Question: How can I align a set of textboxes like it's shown on the following image:

I tried text align for the center,but can't get the side ones at the same time.
Thanks in advance.
Here's what I tried:
'''
<div class = "txtBoxMid">
Lorern Ipsum </br>
<input type="text" name="name">
</br>
</br>
Lorern Ipsum</br>
<input type="text" name="name" >
</br>
</br>
Lorern Ipsum</br>
<input type="text" name="name">
</div>
<div class = "txtBoxLeft">
Lorern Ipsum </br>
<input type="text" name="name">
</br>
</br>
Lorern Ipsum</br>
<input type="text" name="name" >
</br>
</br>
Lorern Ipsum</br>
<input type="text" name="name">
</div>
'''
CSS:
'''
.txtBoxMid
{
text-align:center;
}
.txtBoxLeft
{
text-align:left;
}
'''
Tried a bunch of things. Nothing worked :(
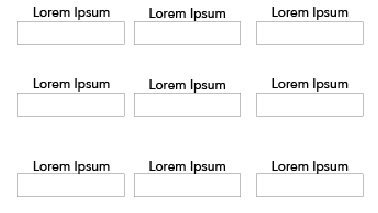
Answer: I'd suggest using 'label' elements to wrap the 'input's, thereby containing the 'input' element and its relevant text, and allowing a click on the text to focus the 'input':
'''
<form action="#" method="post">
<label>Label text
<input />
</label>
<!-- other repeated elements removed for brevity -->
</form>
'''
With the CSS:
'''
/* entirely aesthetic, adjust to taste */
form {
width: 80%;
margin: 0 auto;
}
label {
display: inline-block; /* allows 'width' to be assigned and applied */
width: 30%; /* to allow three elements per row */
text-align: center;
margin: 0 1% 1em 1%; /* spacing, aesthetics, adjust to taste */
}
input {
width: 80%; /* aesthetics, adjust to taste */
margin: 0.5em auto;
display: block; /* forces the input element to its own line */
}
'''
<URL>.